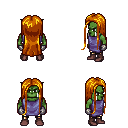
a pixel art fantasy rpg character, male body template, orc, green skin, chain tabard jacket, gold greaves, dark blonde extra-long hairstyle, metal gloves, maroon shoes, four views (front, back, left, right), 2x2 character sprite sheet, small pixel art, hard edges, no anti-aliasing